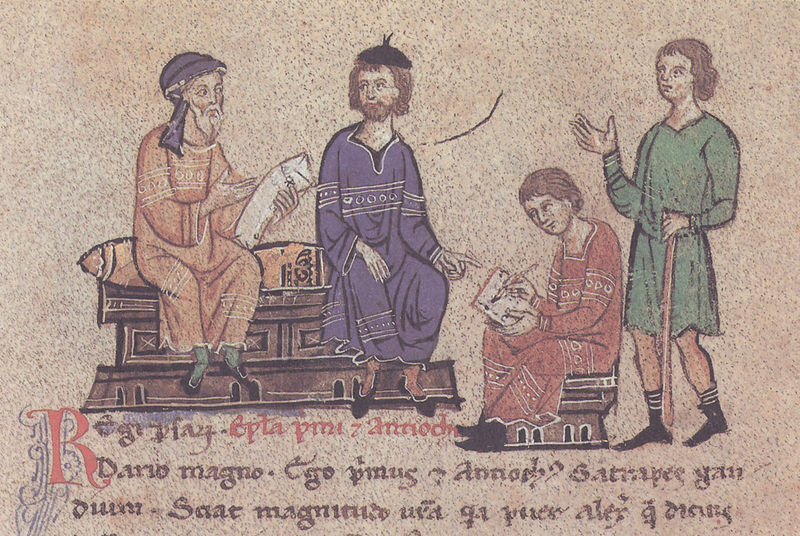
Titel: Alexanderroman
Institution: Leipzig, Stadtbibliothek
Schlagwörter: blau, feder, gruppe, grün, menschen, sitzen, bunt, hut, männer, reden, rot, gespräch, stehen, gelehrte, sessel, schrift, papier, unterhaltung, schuhe, stab, bank, figuren, kissen, lesen, buch, schwert, text, initiale, buchseite, pergament, schreiben, schreiber, miniatur, disput, beschreibung, zweidimensional, buchmalerei, schrit, judenhut, bram, jugs